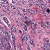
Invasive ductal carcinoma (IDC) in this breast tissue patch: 1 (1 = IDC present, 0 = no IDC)